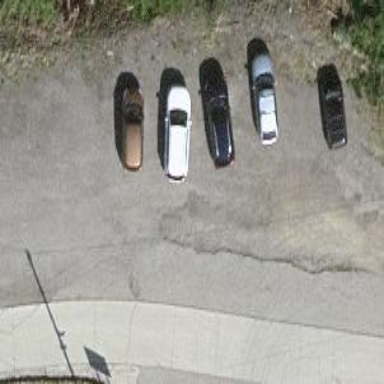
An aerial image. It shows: Parking area.